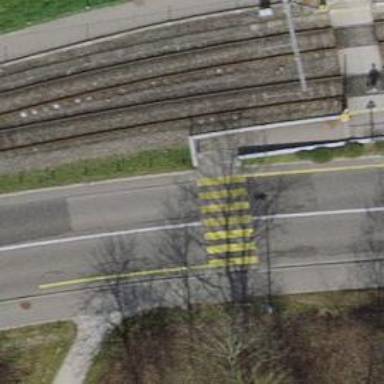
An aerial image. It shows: Marked asphalt footway with zebra crossing.